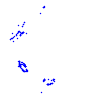
Particle: pion